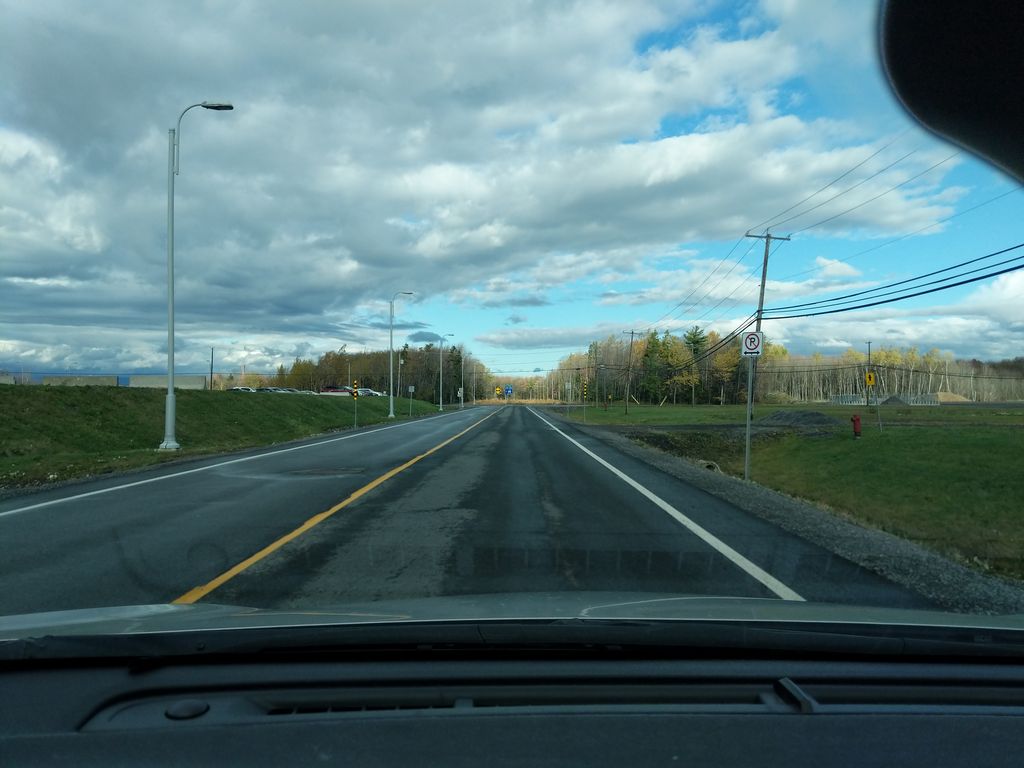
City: quebec_city